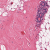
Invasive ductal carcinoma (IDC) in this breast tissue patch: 0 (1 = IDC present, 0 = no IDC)